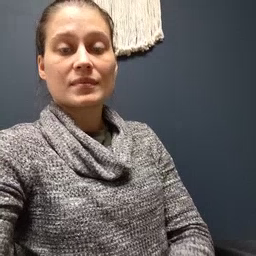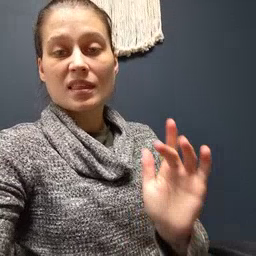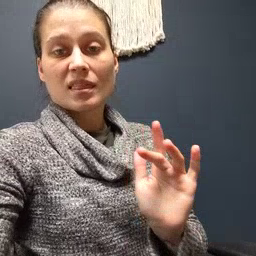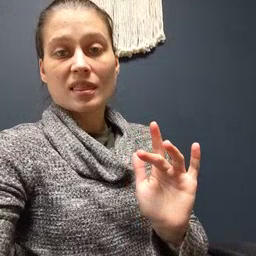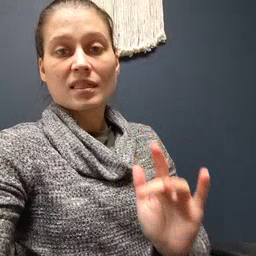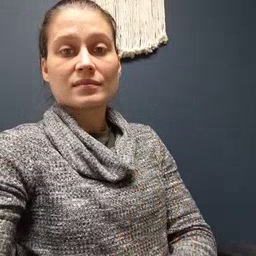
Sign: yucky